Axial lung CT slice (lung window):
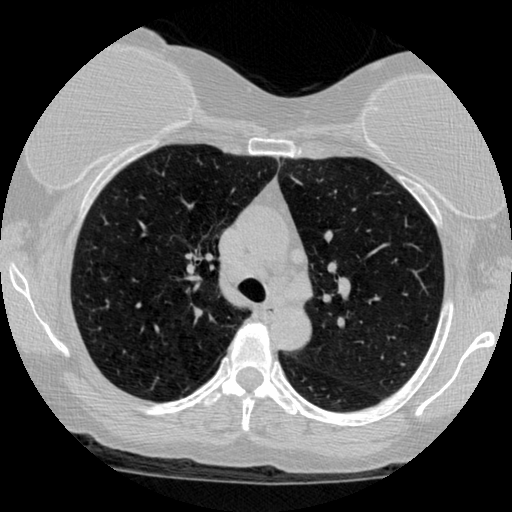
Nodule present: no